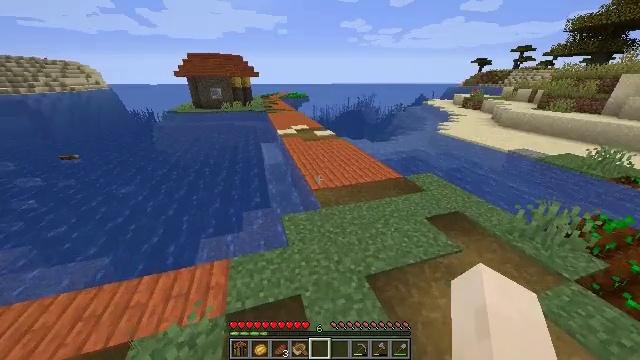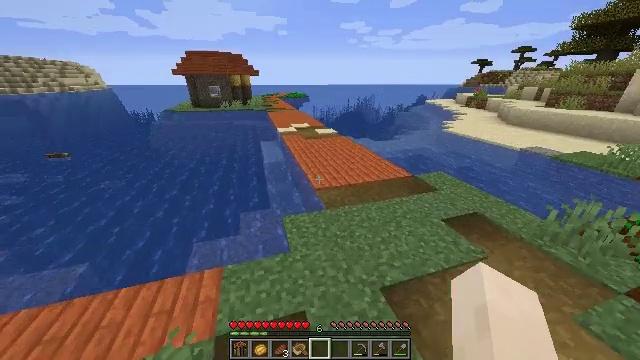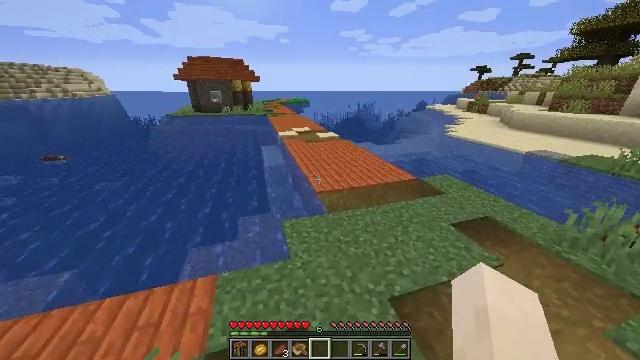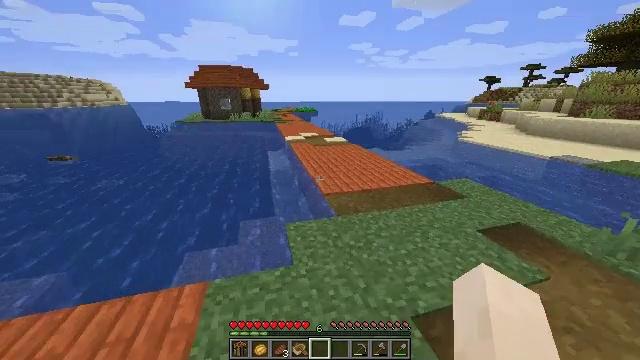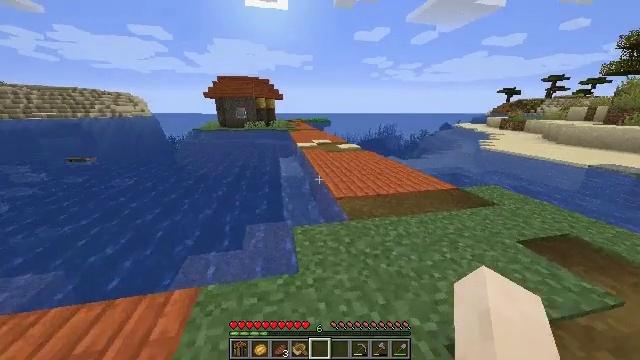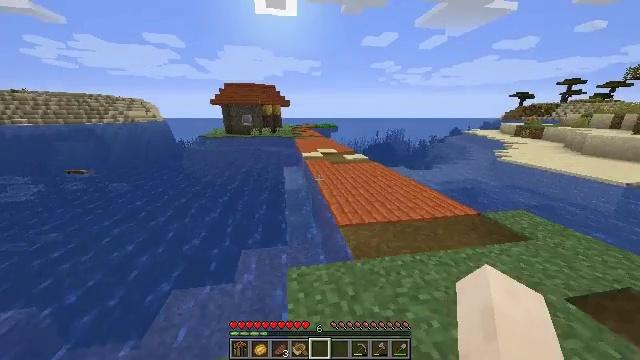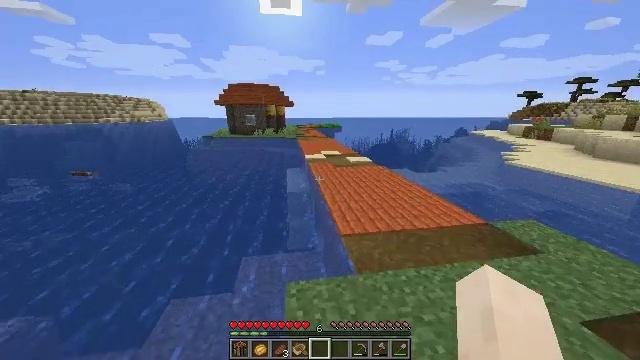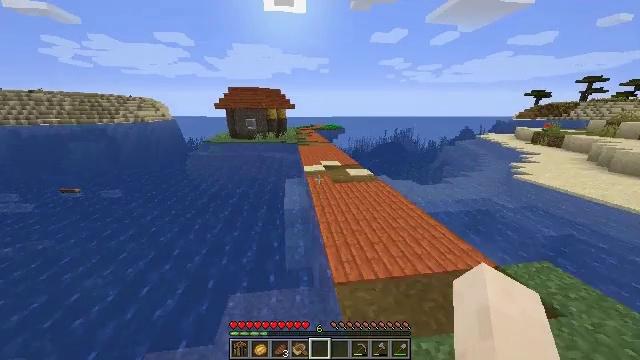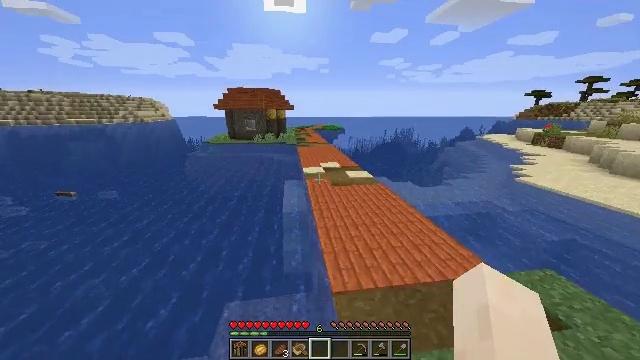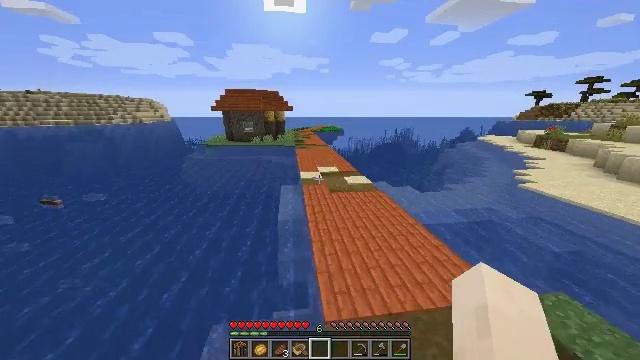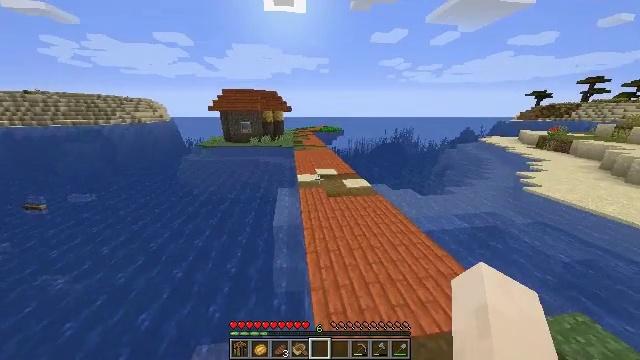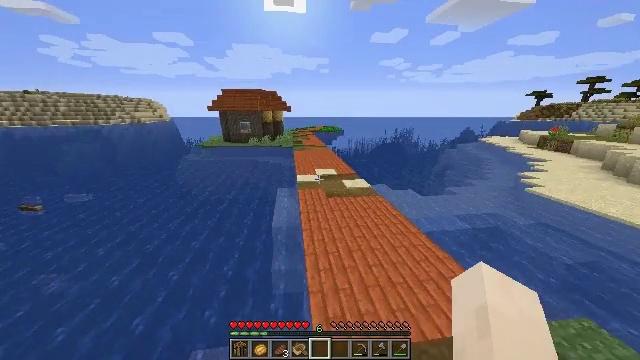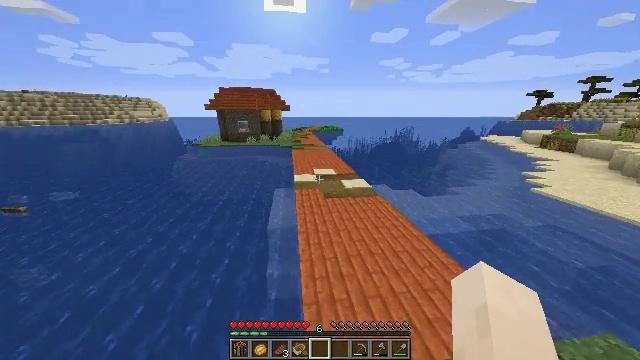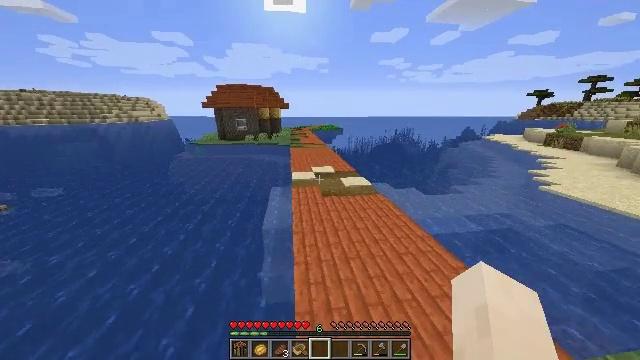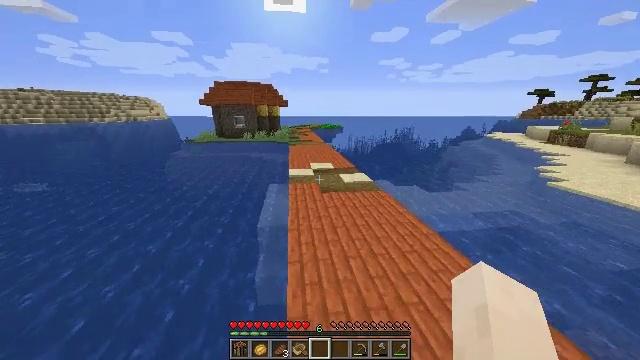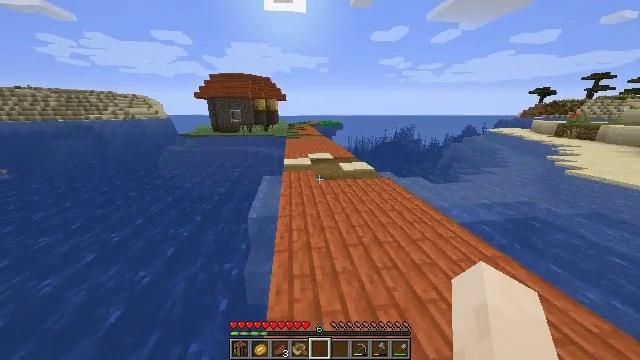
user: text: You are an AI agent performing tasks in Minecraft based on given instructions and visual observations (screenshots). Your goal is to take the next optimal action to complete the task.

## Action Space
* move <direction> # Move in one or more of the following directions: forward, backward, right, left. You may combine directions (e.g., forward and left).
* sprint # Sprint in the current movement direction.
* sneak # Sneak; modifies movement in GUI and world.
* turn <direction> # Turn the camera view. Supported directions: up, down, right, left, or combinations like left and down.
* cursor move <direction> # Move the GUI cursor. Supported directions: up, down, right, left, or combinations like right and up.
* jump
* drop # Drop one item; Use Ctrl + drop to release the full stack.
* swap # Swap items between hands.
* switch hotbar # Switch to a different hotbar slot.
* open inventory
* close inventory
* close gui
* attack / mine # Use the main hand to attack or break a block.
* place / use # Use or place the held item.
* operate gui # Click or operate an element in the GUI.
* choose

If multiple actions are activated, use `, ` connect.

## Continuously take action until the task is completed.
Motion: motion action
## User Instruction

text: Attack the acacia fence to break it.
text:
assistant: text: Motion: move forward and move right, sprint, jump
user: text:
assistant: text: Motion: move forward and move right, sprint, turn up
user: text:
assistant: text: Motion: move forward and move right, sprint, turn left and up
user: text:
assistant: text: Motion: move forward and move right, sprint, turn left and up, jump
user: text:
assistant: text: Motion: move forward and move right, sprint, turn left and up, jump
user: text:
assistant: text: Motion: move forward and move right, sprint, turn left, jump
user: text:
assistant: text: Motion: move forward and move right, sprint, jump
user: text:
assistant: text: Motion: move forward, sprint, jump
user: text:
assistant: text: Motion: move forward, sprint, jump
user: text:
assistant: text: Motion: move forward, sprint, jump
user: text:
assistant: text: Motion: move forward, sprint, jump
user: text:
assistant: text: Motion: move forward, sprint, jump
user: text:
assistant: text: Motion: move forward, sprint, jump
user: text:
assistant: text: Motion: move forward, sprint, jump
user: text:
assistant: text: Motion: move forward, sprint, jump
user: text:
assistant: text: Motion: move forward, sprint, jump
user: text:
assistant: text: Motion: move forward, sprint, turn left, jump
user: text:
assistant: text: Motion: move forward, sprint, turn left, jump
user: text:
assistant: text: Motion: move forward, sprint, turn left, jump
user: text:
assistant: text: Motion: move forward, sprint, jump
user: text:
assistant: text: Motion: move forward, sprint, jump
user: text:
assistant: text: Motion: move forward, sprint, jump
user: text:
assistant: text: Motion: move forward, sprint, jump
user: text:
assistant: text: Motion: move forward and move right, sprint, jump
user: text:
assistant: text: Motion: move forward and move right, sprint, jump
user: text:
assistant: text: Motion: move forward and move right, sprint, jump
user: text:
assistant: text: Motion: move forward and move right, sprint, jump
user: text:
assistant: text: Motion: move forward and move right, sprint, turn left, jump
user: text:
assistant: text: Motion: move forward and move right, sprint, turn left, jump
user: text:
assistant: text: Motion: move forward and move right, sprint, turn left, jump